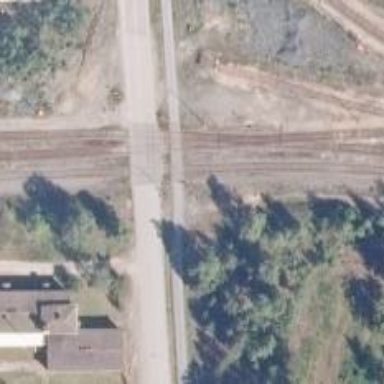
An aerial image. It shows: Crossing for the railway.